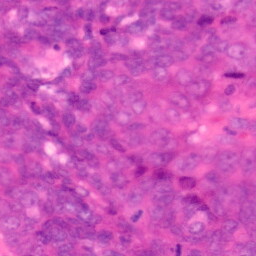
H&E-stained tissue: Colon